Question: i am new to android development. I want to know how to use the attribute and can i use this option to position a view at center of the screen width.??
I tried the following but it's aligning at top
'''
<?xml version="1.0" encoding="utf-8"?>
<TableLayout xmlns:android="http://schemas.android.com/apk/res/android"
android:layout_width="match_parent"
android:layout_height="match_parent"
android:orientation="vertical" >
<TextView
android:id="@+id/textview"
android:layout_width="wrap_content"
android:layout_height="wrap_content"
android:layout_gravity="center"
android:text="Table Layout" />
<TableRow>
<TextView
android:id="@+id/textView1"
android:layout_width="wrap_content"
android:layout_height="wrap_content"
android:layout_weight="0.2"
android:text="Username"
android:textAppearance="?android:attr/textAppearanceMedium" />
<EditText
android:id="@+id/editText1"
android:layout_width="fill_parent"
android:layout_height="wrap_content"
android:layout_weight="0.8"
android:hint="username" />
</TableRow>
<TableRow>
<TextView
android:id="@+id/textView2"
android:layout_width="wrap_content"
android:layout_height="wrap_content"
android:layout_weight="0.2"
android:text="Password"
android:textAppearance="?android:attr/textAppearanceMedium" />
<EditText
android:id="@+id/editText2"
android:layout_width="wrap_content"
android:layout_height="wrap_content"
android:layout_weight="0.8"
android:hint="password"
android:inputType="textPassword" />
</TableRow>
<TableRow>
<Button
android:id="@+id/button1"
android:layout_width="fill_parent"
android:layout_height="wrap_content"
android:layout_weight="0.5"
android:text="SAVE" />
<Button
android:id="@+id/button2"
android:layout_width="wrap_content"
android:layout_height="wrap_content"
android:layout_weight="0.5"
android:text="CANCLE" />
</TableRow>
</TableLayout>
'''
and my output is :

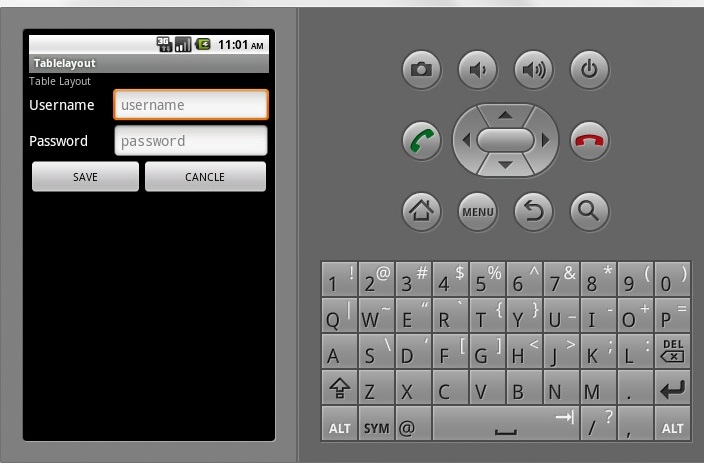
Answer: In Android there is
'android:gravity' and 'android:layout_gravity'
-
-
Here is a nice demo and explanation of how it works.
<URL>